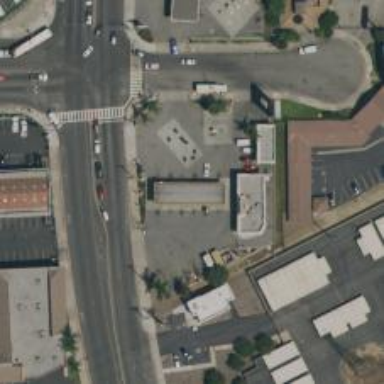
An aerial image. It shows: Convenience shop.